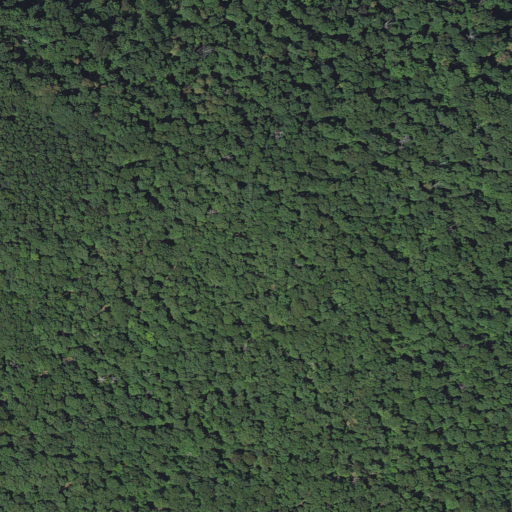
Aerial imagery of mountain in Arkansas named Mack Mountain containing only deciduous forest